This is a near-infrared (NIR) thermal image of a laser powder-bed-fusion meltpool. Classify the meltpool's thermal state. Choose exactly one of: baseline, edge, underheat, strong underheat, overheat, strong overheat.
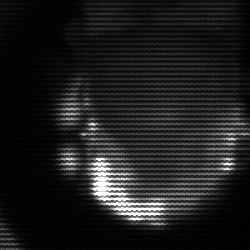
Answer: baseline